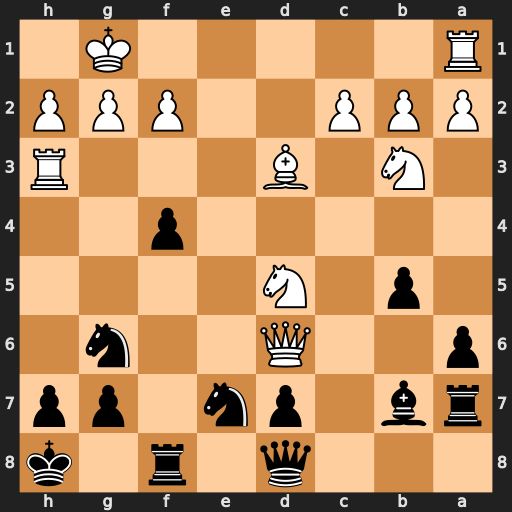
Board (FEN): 3q1r1k/rb1pn1pp/p2Q2n1/1p1N4/5p2/1N1B3R/PPP2PPP/R5K1
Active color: b
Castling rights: -
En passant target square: -
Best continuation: Bxd5 Bxg6 Rf6 Qxf6 gxf6